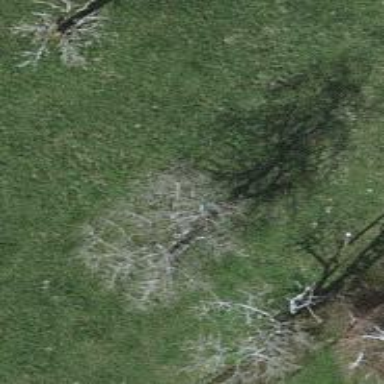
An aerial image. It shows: Beautiful tree in nature.